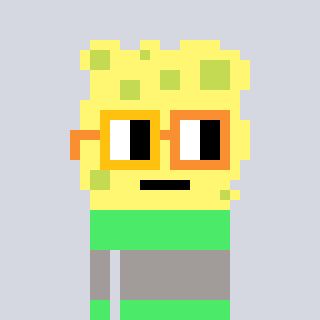
a pixel art character with square yellow and orange glasses, a sponge-shaped head and a teal-colored body on a cool background